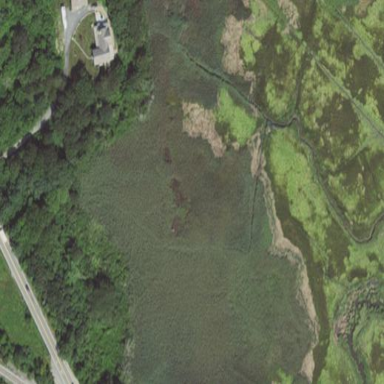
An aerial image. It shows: Nature reserve designated as leisure land.